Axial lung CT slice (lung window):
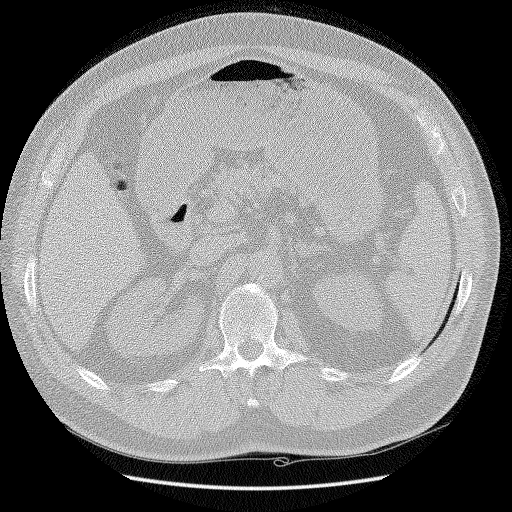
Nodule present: no